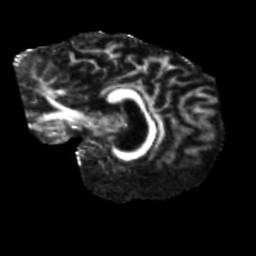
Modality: FA
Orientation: sagittal
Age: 66
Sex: male
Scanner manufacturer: siemens
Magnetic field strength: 3 T
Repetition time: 5.25 s
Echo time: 0.08 s